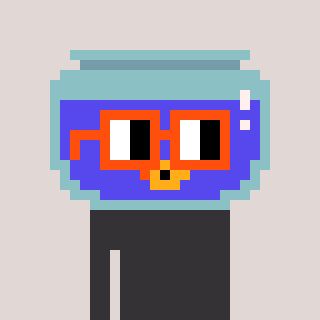
a pixel art character with square orange glasses, a goldfish-shaped head and a grayscale-colored body on a warm background